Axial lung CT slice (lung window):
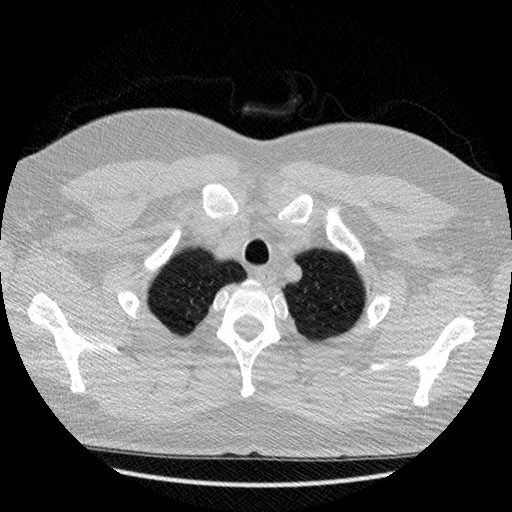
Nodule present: no